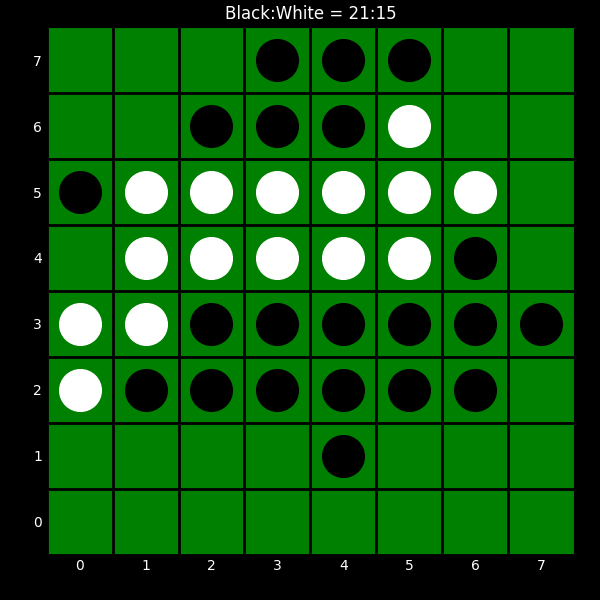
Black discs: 21
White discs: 15